Brain MRI, t2w sequence, axial 2D slice.
Patient: age 23, sex F, weight 90 kg, height 1.9 m
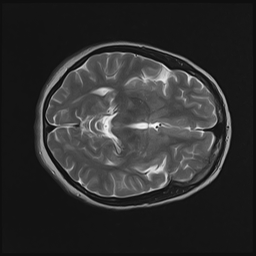